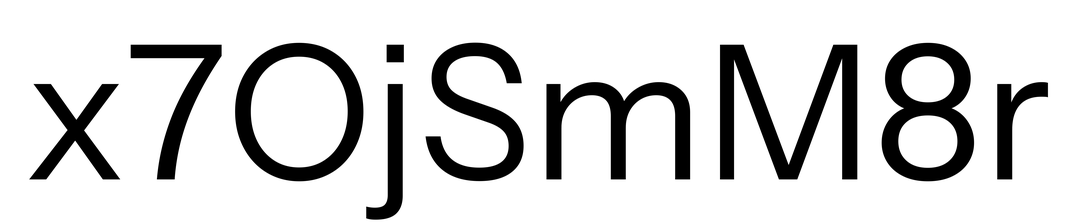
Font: InstrumentSans_Regular